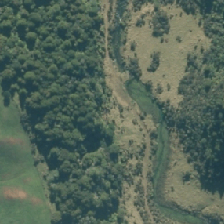
Land cover: indigenous_forest